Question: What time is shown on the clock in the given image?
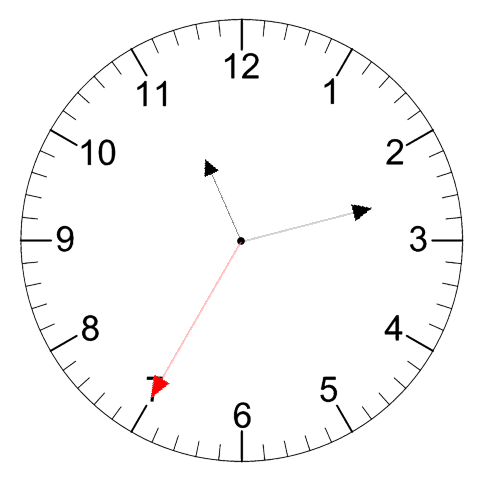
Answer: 11:12:35